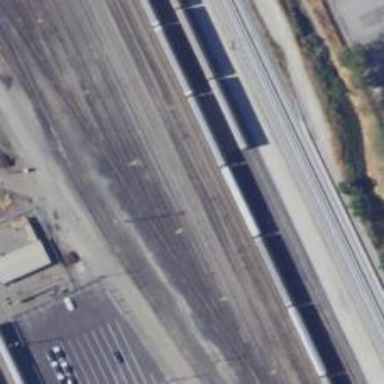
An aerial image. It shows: Railway yard.